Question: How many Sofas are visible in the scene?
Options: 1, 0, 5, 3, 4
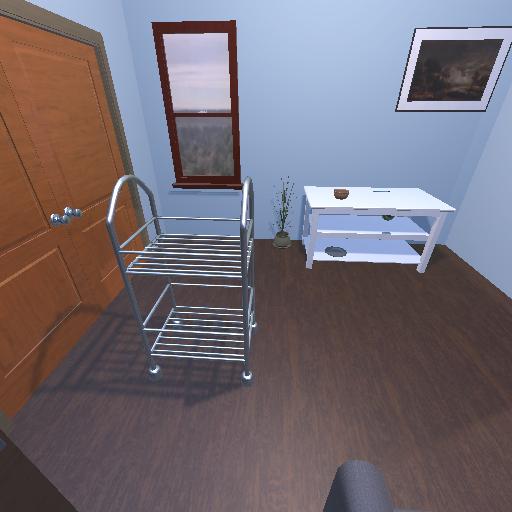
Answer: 1